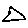
Label: triangle